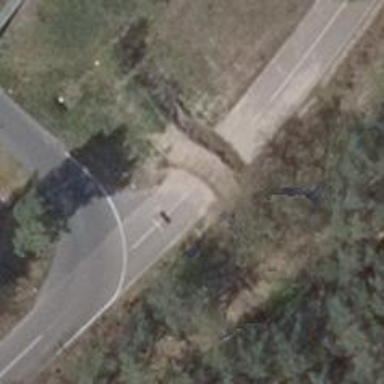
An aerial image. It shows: Asphalt path.